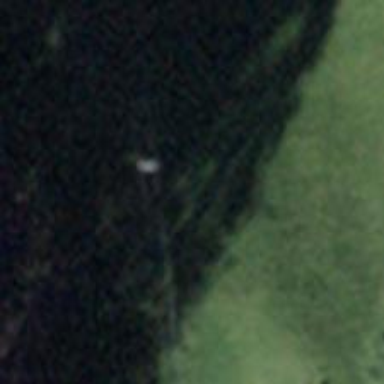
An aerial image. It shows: Power pole.